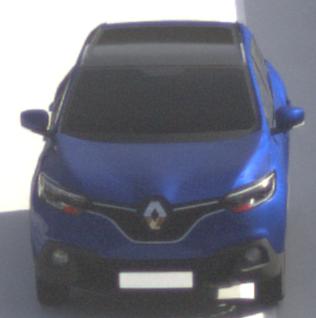
Make: Renault
Model: Kadjar ENERGY TCe 130
Detailed model: Kadjar
Model produced from: 2015/05
Model produced until: 2018/08
Doors: 5
Color: blue
Road condition: dry road
Daytime: morning or afternoon
Contrast: high contrast